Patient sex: M
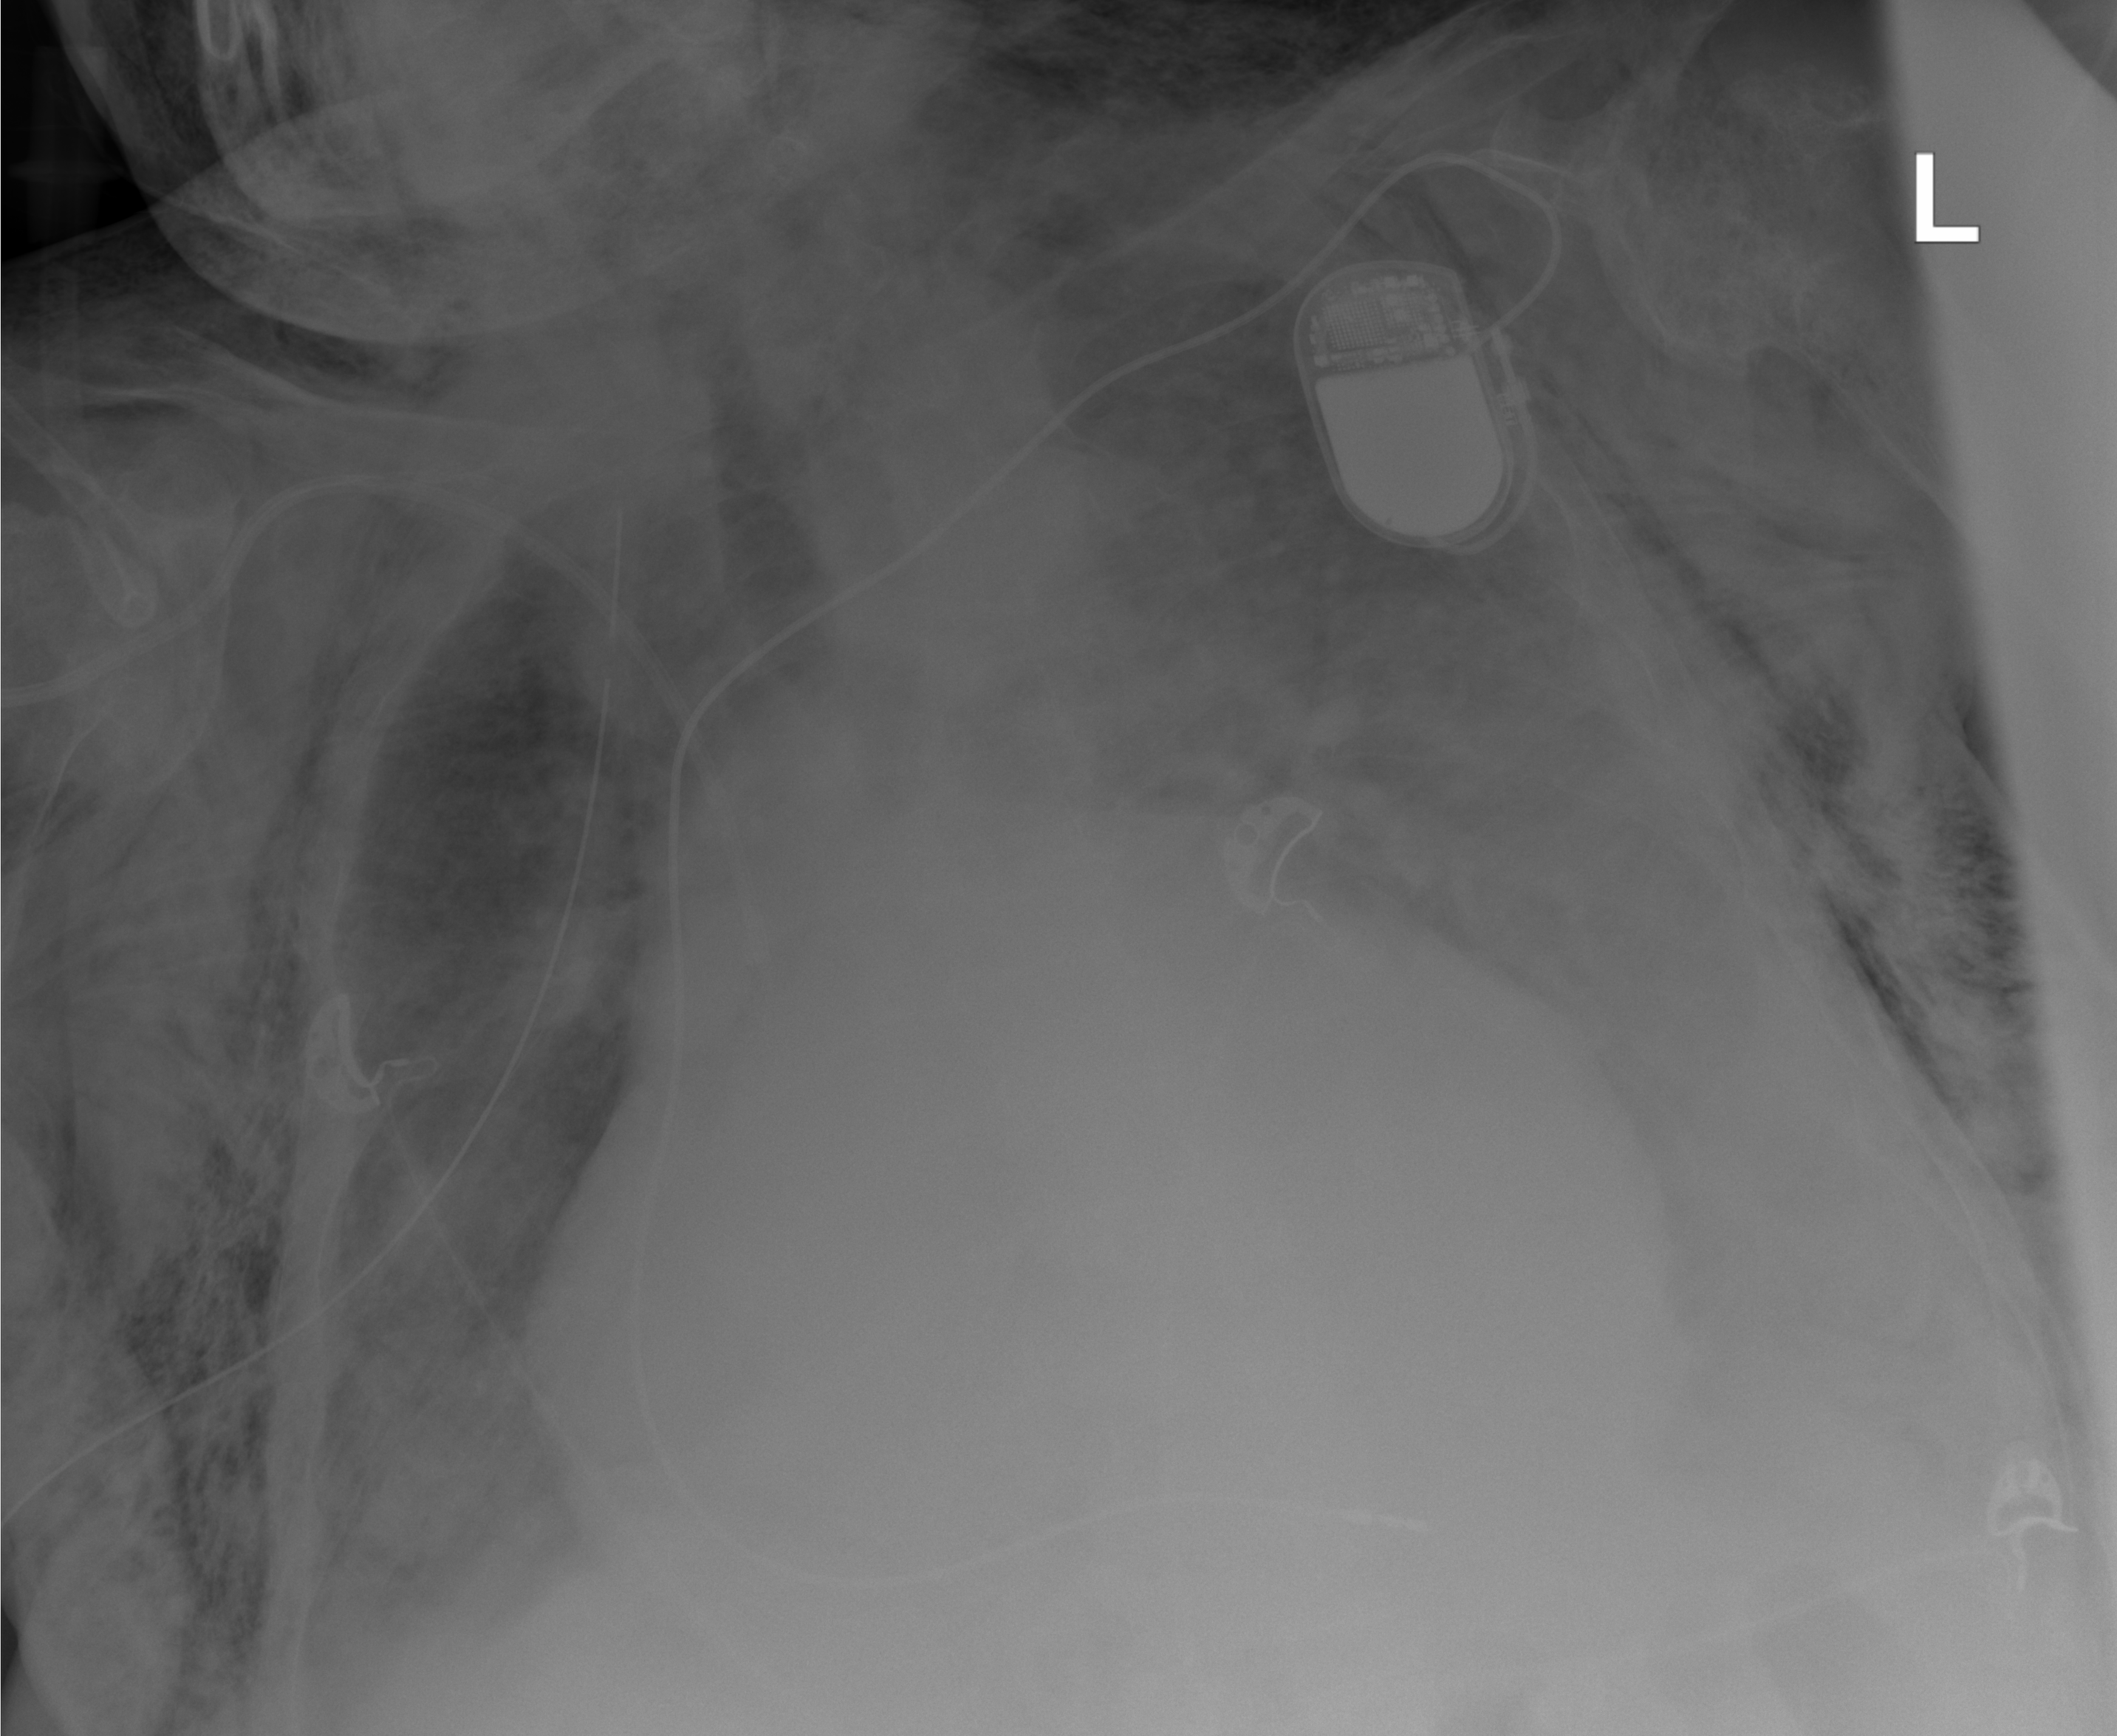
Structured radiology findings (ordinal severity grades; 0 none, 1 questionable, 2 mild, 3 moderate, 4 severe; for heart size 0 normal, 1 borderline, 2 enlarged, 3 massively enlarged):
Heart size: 3
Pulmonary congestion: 2
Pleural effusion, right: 2
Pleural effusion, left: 2
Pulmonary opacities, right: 2
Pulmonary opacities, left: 1
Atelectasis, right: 2
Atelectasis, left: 3